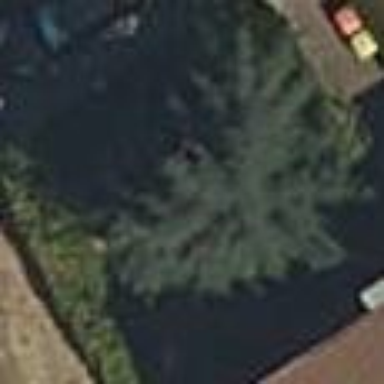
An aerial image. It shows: Garden with kerb border.